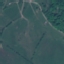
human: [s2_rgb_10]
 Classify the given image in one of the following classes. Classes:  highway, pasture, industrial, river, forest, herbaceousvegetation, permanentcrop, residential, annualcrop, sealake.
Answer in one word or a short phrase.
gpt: Pasture